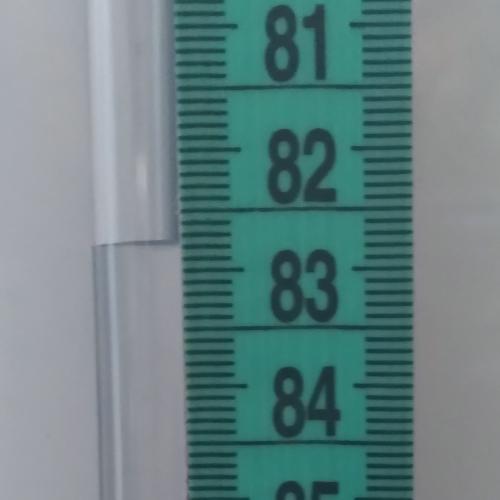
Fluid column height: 82.8 cm